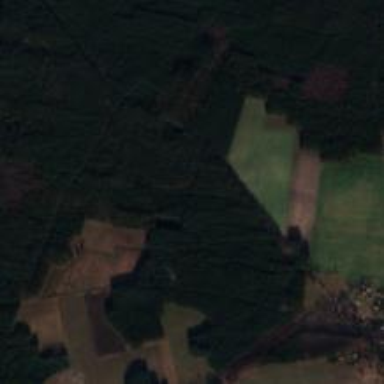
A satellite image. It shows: View of farmland.